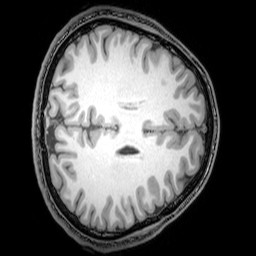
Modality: T1w
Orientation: axial
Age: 26
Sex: male
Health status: healthy
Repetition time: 0.081 s
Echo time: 0.037 s